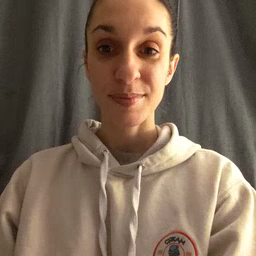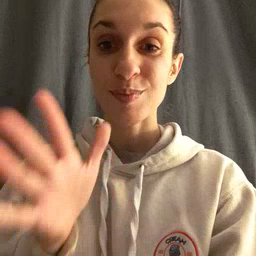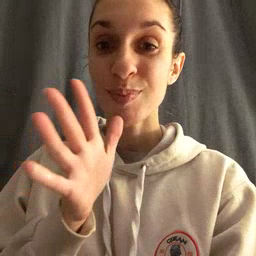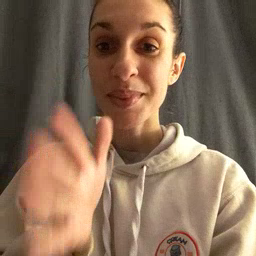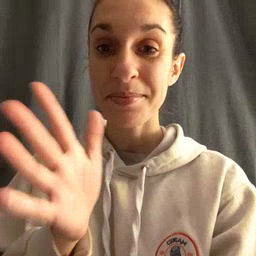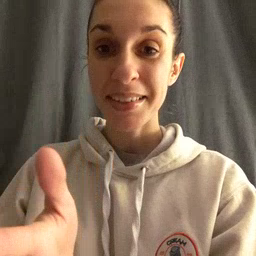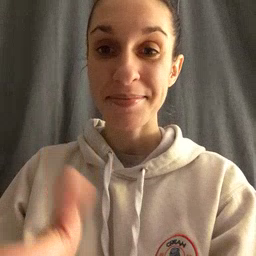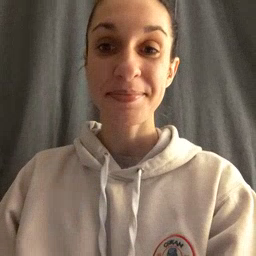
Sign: grandma